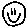
Label: smiley face